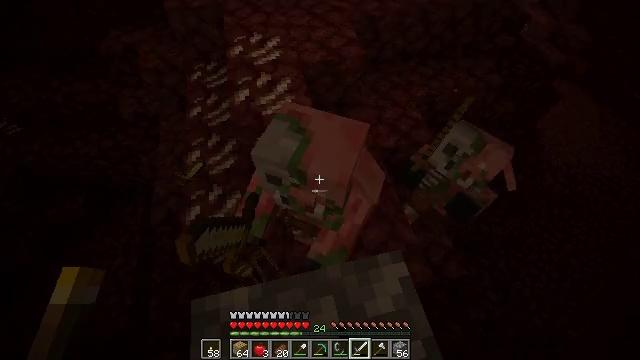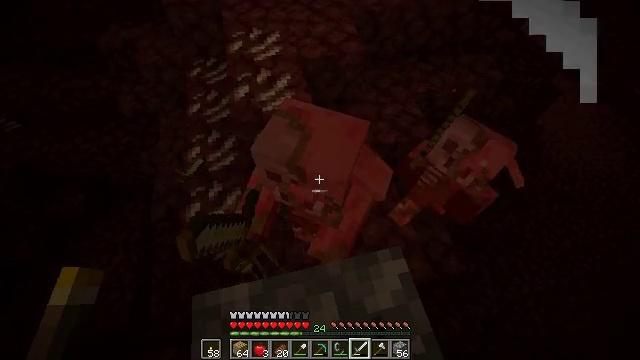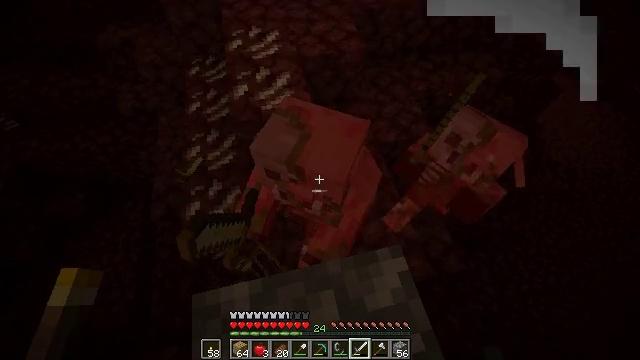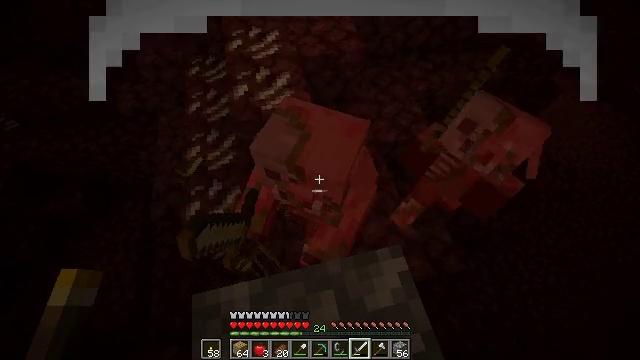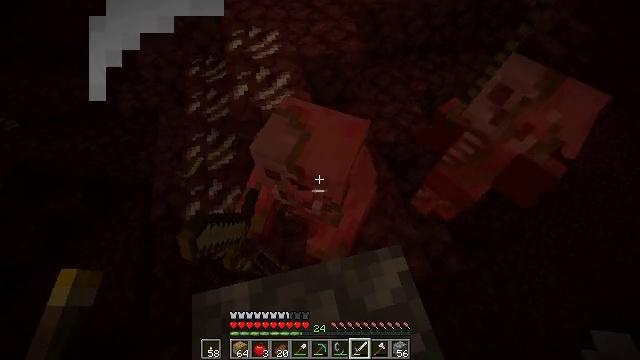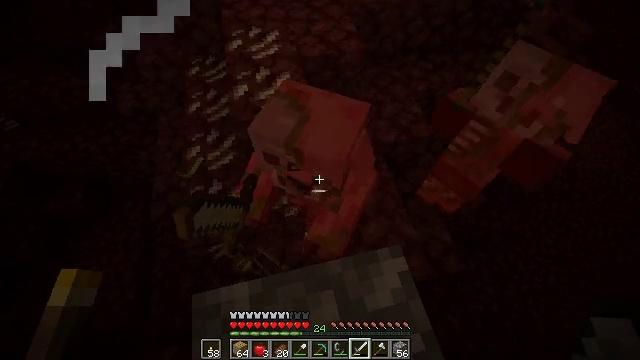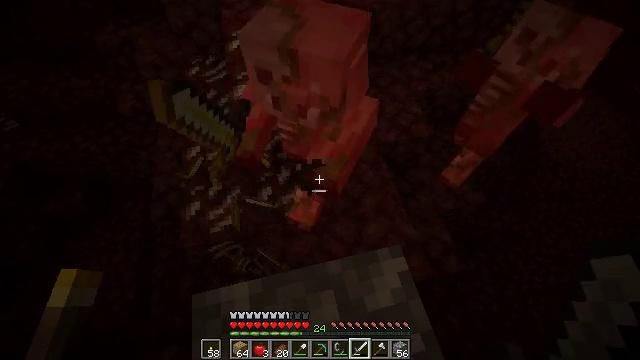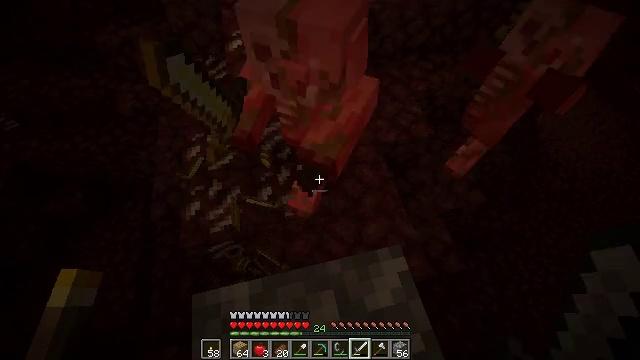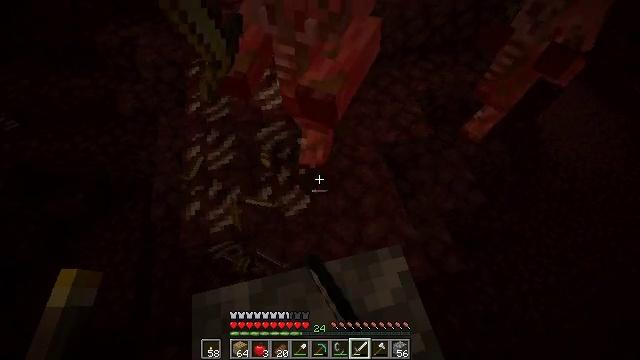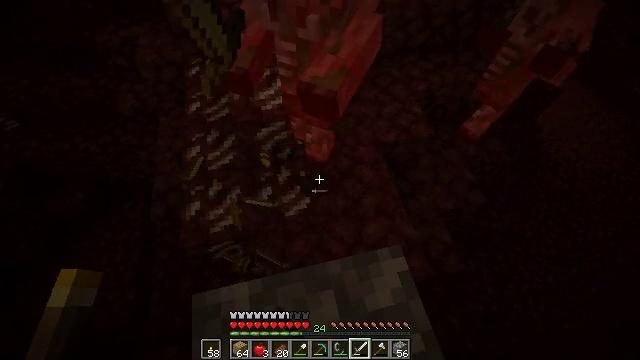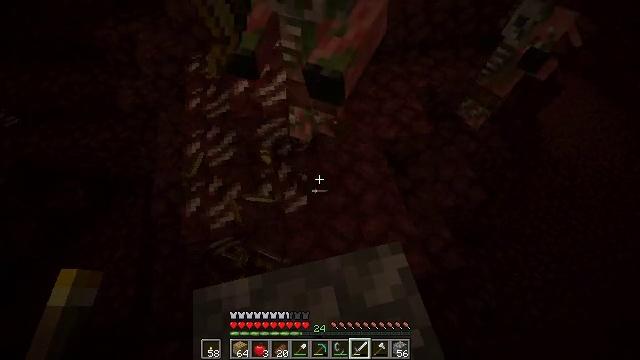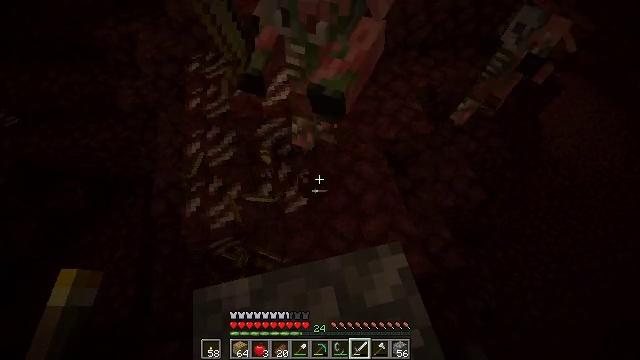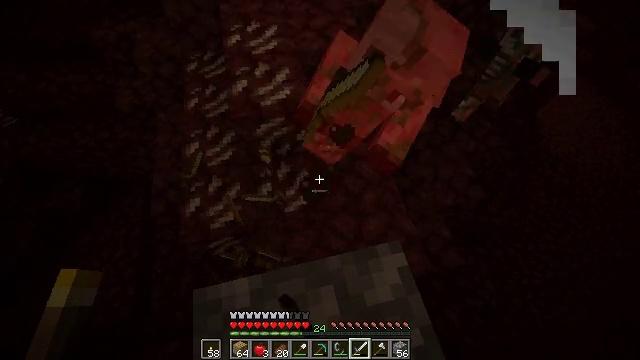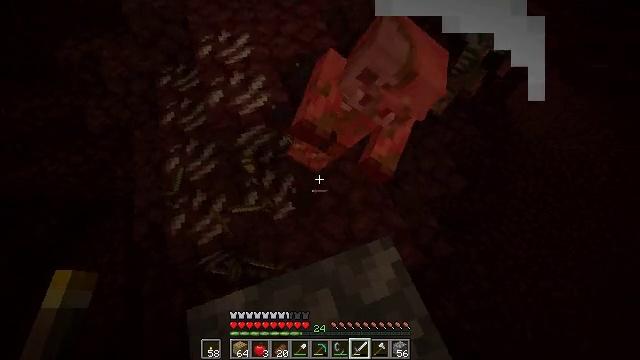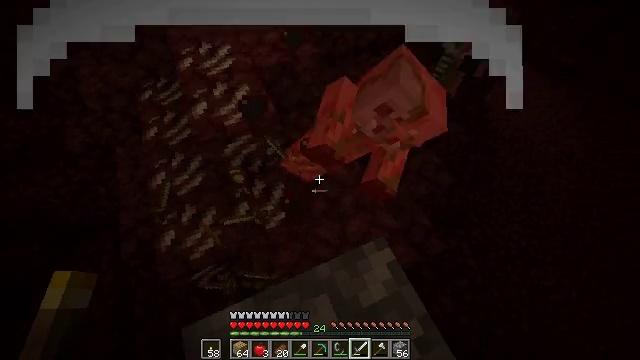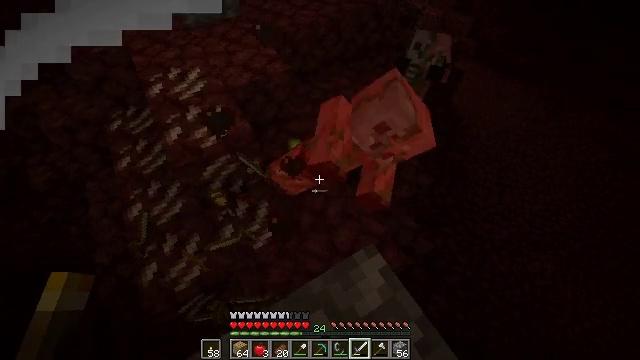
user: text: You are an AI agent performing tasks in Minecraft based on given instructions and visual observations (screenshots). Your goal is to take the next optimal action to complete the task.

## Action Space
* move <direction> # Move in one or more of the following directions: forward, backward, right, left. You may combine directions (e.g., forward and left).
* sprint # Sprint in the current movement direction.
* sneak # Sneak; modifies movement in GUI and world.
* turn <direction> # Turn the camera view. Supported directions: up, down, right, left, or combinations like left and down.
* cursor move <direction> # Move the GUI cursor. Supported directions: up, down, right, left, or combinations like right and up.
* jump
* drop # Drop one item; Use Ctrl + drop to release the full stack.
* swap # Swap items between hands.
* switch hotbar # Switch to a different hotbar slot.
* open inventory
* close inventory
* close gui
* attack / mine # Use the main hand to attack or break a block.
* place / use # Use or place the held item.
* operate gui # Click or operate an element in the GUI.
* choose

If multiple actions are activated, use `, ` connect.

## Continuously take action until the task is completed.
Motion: motion action
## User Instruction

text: Kill a zombified piglin.
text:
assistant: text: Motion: sneak, attack / mine
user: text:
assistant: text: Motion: sneak, attack / mine
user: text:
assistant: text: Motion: sneak
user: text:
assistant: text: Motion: sneak
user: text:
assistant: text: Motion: sneak
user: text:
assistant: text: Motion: sneak
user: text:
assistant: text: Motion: sneak, attack / mine
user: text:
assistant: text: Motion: sneak, attack / mine
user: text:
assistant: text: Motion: sneak, attack / mine
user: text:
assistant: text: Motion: sneak, attack / mine
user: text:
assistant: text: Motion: sneak, attack / mine
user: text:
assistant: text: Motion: sneak
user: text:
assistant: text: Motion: sneak, turn right
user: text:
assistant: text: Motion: sneak, turn right and up
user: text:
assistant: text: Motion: sneak, turn right and up
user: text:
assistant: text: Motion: sneak, turn right and up
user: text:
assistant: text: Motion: sneak
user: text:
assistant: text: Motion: sneak
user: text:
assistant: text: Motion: sneak
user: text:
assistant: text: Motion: sneak
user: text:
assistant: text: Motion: sneak
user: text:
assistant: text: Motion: sneak
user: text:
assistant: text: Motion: sneak
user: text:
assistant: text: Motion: sneak, turn right
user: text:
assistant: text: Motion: sneak, turn right
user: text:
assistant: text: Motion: sneak, turn right
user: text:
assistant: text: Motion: sneak
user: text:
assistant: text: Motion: sneak
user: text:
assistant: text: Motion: sneak
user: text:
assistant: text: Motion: sneak